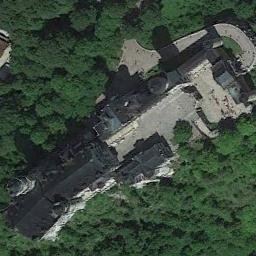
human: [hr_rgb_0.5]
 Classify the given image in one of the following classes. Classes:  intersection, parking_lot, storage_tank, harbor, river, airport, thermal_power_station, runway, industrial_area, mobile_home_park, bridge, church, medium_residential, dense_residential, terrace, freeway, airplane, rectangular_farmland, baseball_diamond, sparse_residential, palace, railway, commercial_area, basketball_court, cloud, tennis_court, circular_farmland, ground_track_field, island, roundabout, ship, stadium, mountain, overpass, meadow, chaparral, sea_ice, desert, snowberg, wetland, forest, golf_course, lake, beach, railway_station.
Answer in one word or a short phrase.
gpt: palace